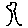
Label: tree